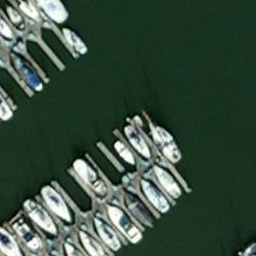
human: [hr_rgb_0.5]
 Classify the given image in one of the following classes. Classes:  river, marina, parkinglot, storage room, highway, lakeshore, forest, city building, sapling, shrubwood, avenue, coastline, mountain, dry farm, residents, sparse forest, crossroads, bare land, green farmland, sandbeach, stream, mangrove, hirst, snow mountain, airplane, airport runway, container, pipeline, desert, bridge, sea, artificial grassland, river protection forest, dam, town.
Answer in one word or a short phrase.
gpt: marina